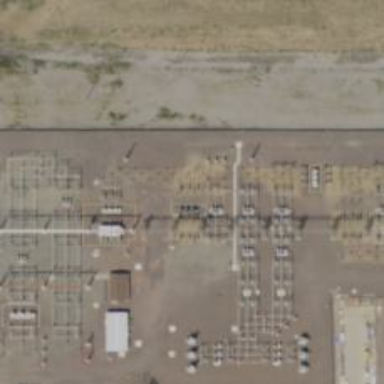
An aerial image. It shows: Switch used for power control.